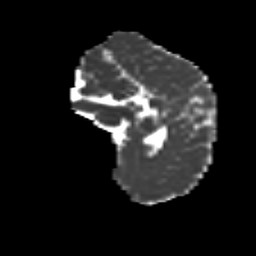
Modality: MD
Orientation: sagittal
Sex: male
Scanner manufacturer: siemens
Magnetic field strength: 3 T
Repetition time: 5 s
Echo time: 0.071 s